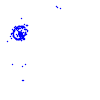
Particle: electron